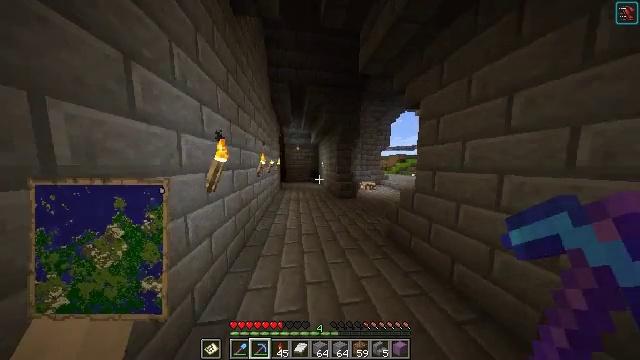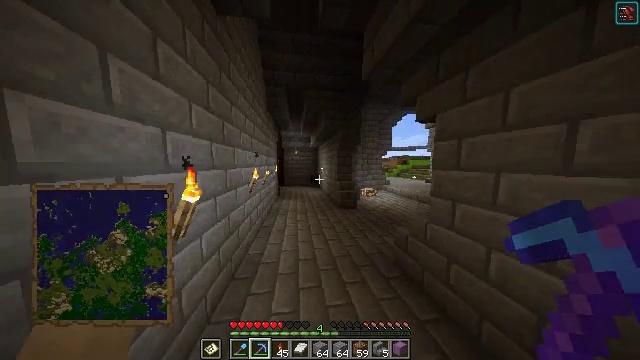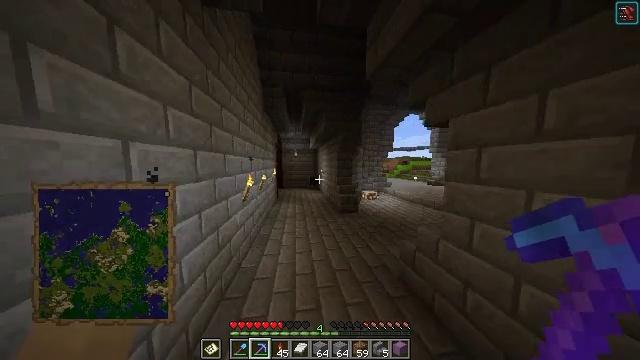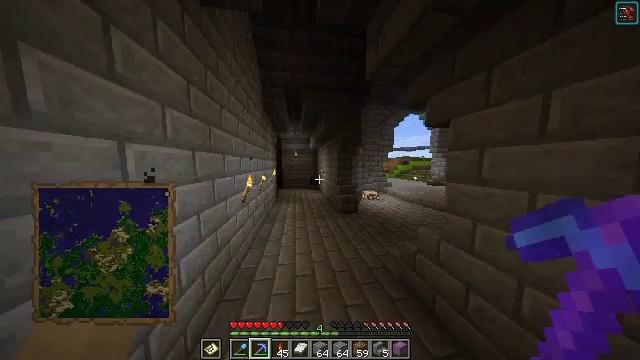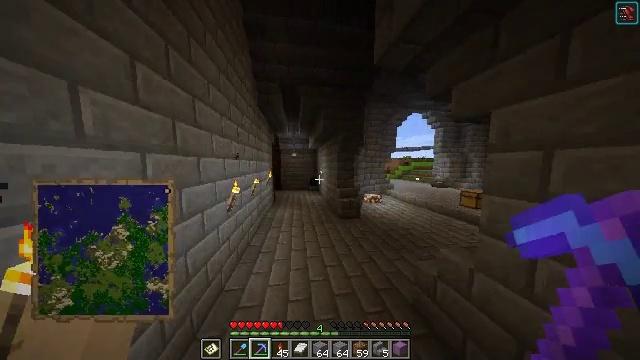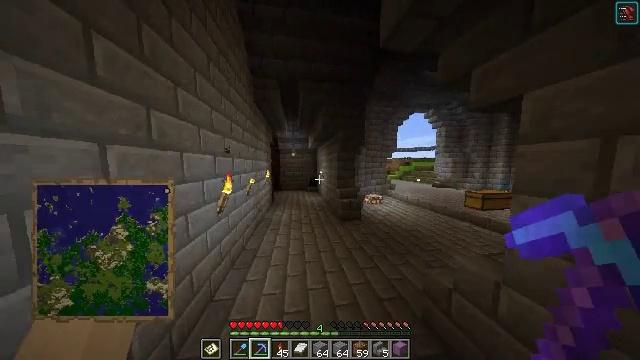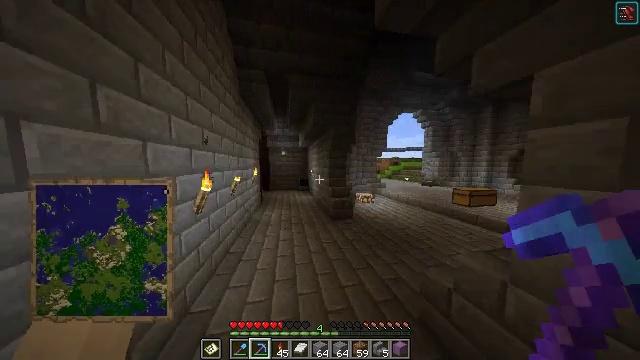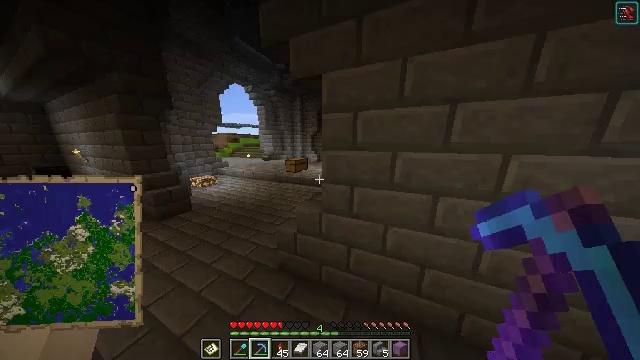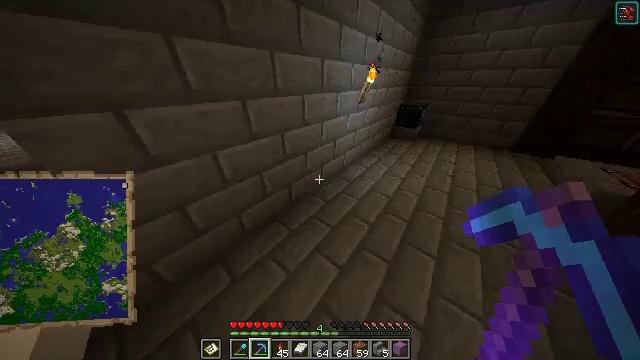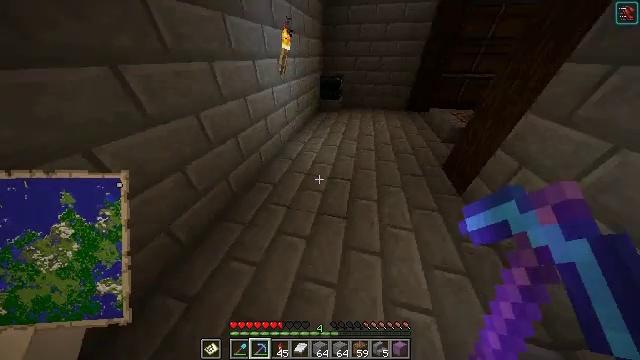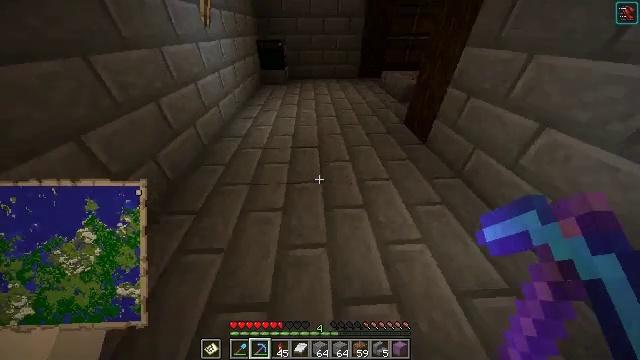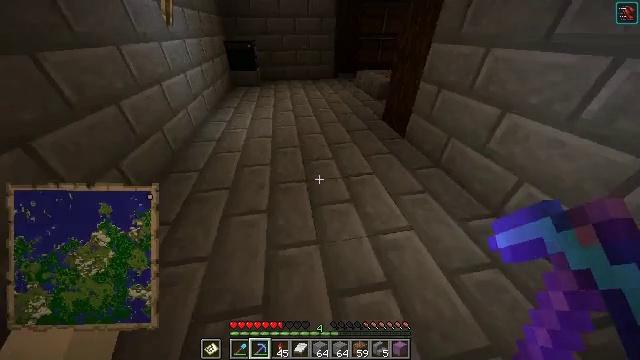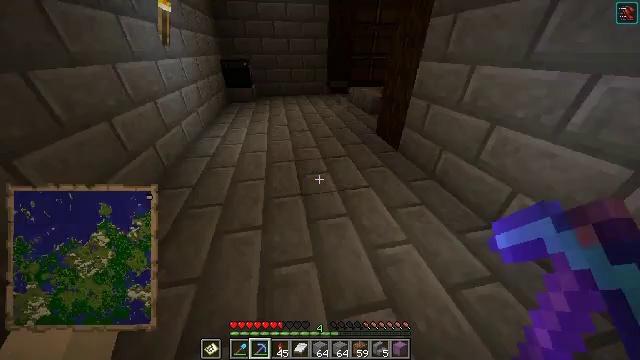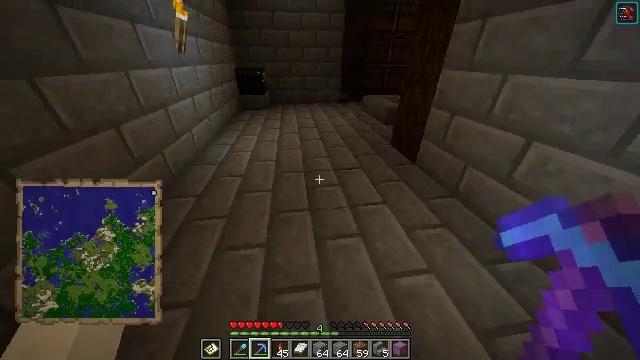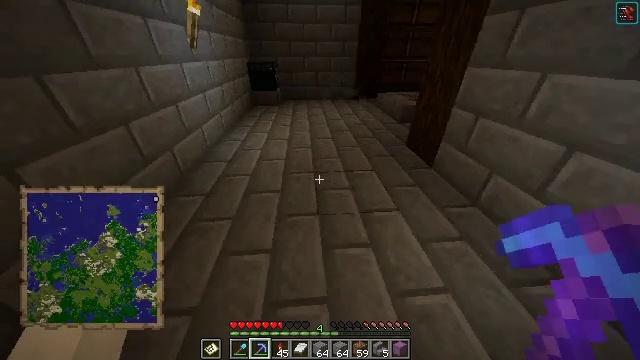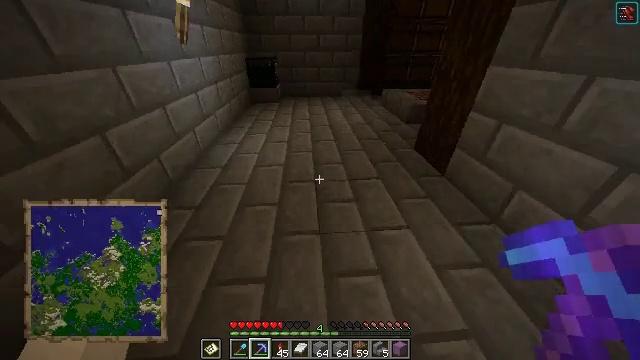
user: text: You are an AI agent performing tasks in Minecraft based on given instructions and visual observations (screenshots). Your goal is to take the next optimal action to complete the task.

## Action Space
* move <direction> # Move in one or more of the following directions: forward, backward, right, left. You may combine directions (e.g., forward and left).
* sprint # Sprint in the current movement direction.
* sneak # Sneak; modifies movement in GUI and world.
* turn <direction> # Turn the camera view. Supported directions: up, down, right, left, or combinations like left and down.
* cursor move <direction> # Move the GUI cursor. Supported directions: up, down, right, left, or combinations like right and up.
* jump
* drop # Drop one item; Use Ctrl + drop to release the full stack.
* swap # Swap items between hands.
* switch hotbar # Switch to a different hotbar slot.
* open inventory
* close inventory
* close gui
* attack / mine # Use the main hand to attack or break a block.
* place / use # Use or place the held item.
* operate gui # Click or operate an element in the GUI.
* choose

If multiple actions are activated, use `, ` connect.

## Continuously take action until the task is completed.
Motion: motion action
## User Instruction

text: Combine stone bricks to craft chiseled stone bricks.
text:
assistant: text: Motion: move forward, jump
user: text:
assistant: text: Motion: move forward
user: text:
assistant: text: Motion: move forward
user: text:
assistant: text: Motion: move forward
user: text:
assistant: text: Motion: move forward
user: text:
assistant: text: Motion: move forward, turn right
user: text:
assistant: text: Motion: move forward, turn right and down
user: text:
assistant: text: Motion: turn right and down
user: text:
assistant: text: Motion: turn right and down
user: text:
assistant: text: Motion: move forward, turn right and down
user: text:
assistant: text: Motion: move forward, turn right and up
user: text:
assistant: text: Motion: move forward, turn right and up
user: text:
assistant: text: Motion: move forward, turn left and up
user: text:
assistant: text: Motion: move forward, turn left and down
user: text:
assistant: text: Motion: move forward, turn down
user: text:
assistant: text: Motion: move forward, turn right and up
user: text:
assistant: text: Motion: move forward, turn right and up
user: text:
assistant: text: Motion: move forward, turn right and up
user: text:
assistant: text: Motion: move forward, turn right and up
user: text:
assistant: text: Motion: move forward, turn right and up
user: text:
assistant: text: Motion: move forward, turn right and up
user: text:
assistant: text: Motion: move forward, turn right
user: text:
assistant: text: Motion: move forward, turn right
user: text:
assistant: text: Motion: move forward, turn right
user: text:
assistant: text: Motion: move forward, turn right
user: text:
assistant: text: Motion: move forward, turn right
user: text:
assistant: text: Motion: move forward, turn right
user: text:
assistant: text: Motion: no_op
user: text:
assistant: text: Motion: turn right
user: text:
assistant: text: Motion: turn right